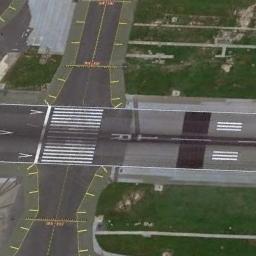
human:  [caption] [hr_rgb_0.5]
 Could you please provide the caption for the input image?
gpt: The grass is on either side of the runway .

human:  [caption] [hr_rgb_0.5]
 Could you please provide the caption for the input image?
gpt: The runway connects another road and the designation marking is 1R .

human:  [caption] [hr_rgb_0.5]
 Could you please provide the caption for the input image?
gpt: Next to the two connected runways is a green lawn with white '1R' and short-line signs on the runway .

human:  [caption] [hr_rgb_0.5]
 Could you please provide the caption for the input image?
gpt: The runway is on the grass .

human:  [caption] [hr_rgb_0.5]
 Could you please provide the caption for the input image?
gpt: There are green lawns beside the runway .